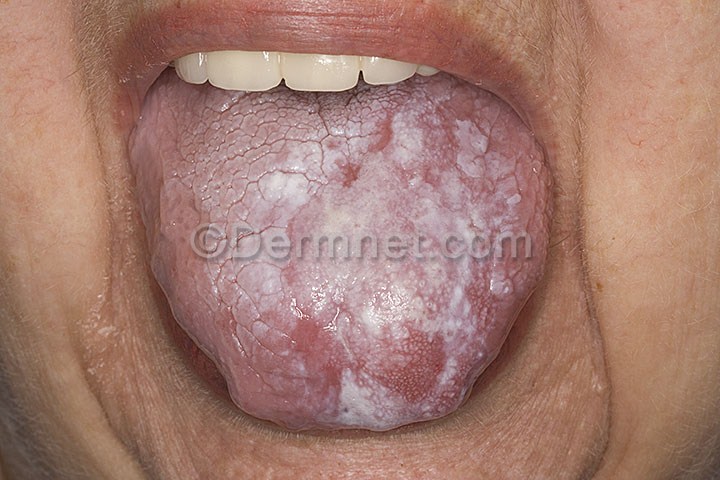
Disease: Psoriasis pictures Lichen Planus and related diseases